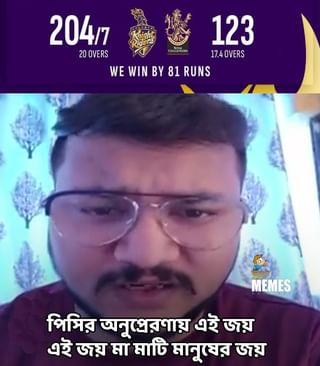
Text: পিসির অনুপ্রেরণায় এই জয় এই জয় মা মাটি মানুষের জয়
Label: Hate
Hate category: Political
Targeted group: Organization